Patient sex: M
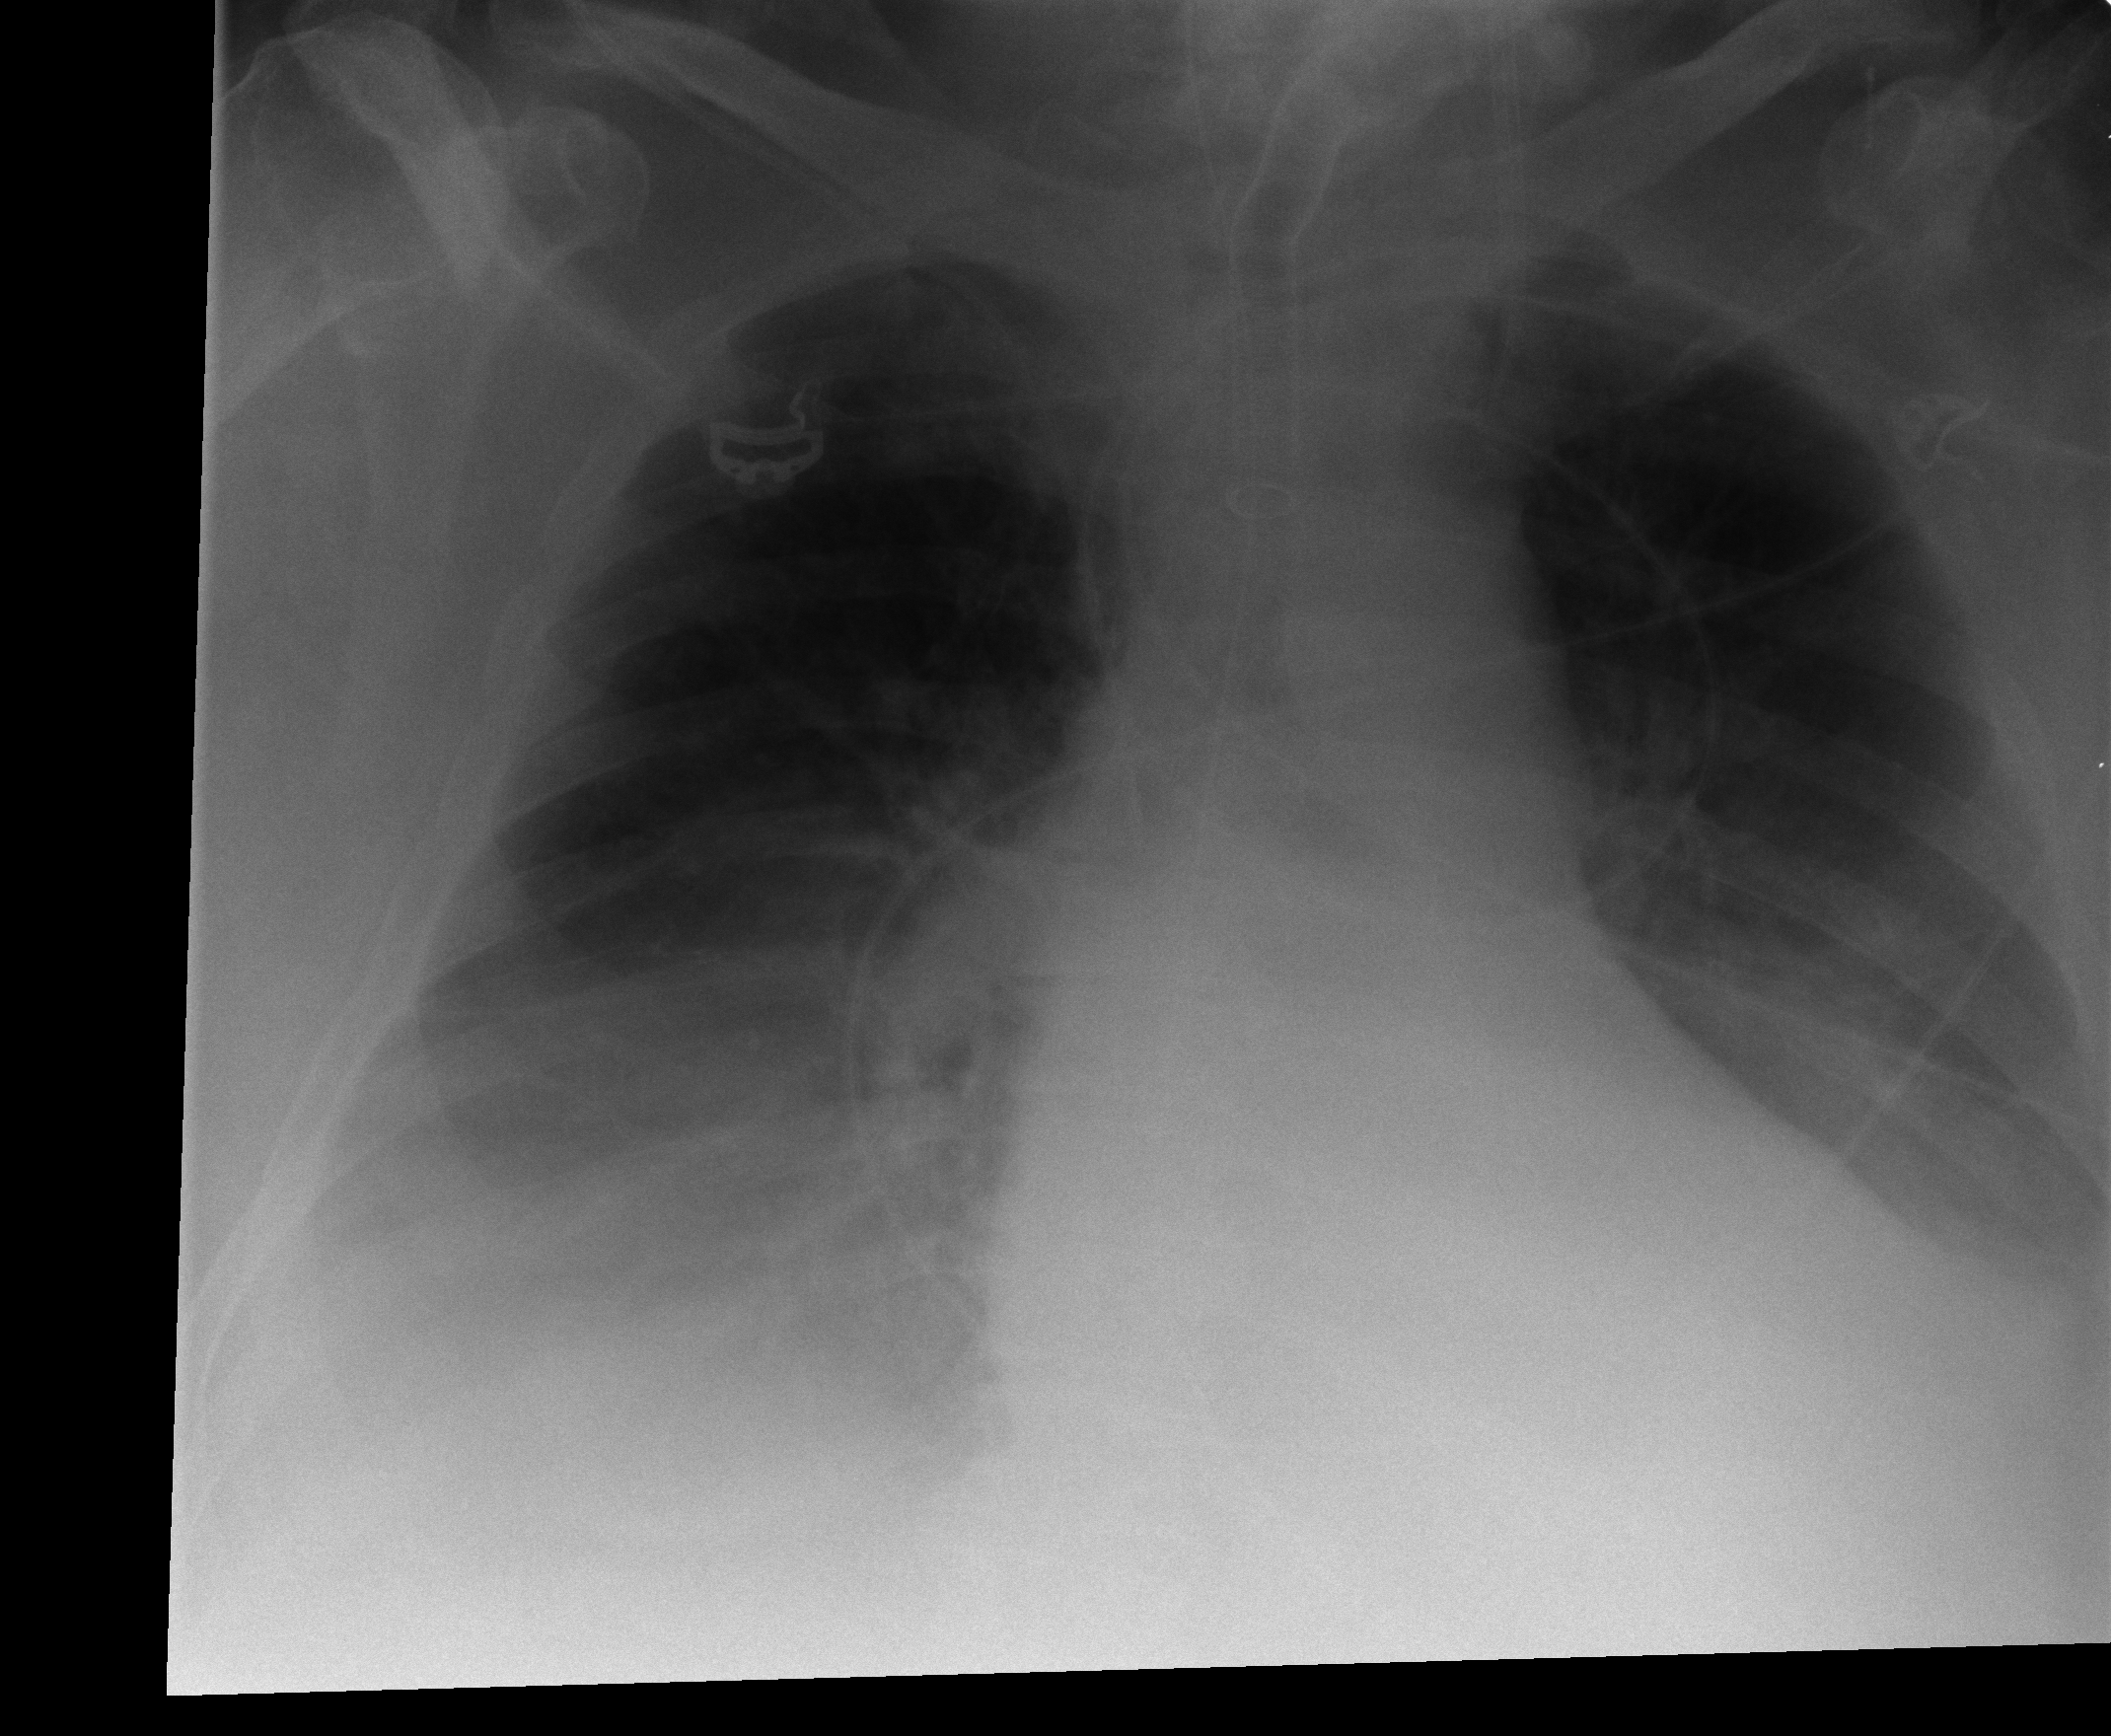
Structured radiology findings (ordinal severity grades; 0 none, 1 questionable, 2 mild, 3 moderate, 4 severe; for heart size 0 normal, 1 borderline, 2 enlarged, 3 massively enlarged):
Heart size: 2
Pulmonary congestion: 2
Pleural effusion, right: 3
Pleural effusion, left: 2
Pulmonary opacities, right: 0
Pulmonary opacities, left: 0
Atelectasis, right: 3
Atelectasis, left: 3